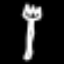
Label: fork